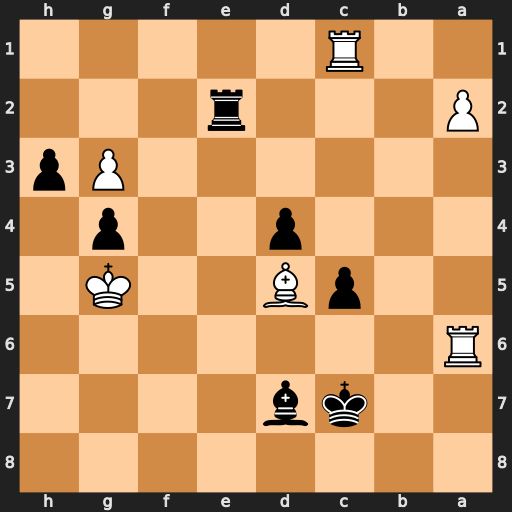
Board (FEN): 8/2kb4/R7/2pB2K1/3p2p1/6Pp/P3r3/2R5
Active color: b
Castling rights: -
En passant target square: -
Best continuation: Re5+ Kf4 Rxd5